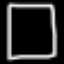
Label: square